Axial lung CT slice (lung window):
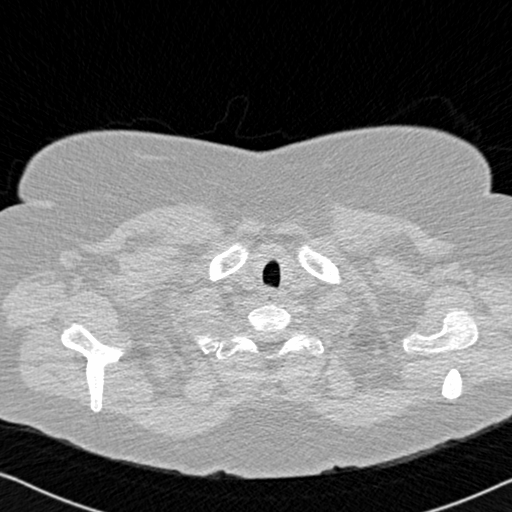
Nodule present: no